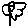
Label: flower